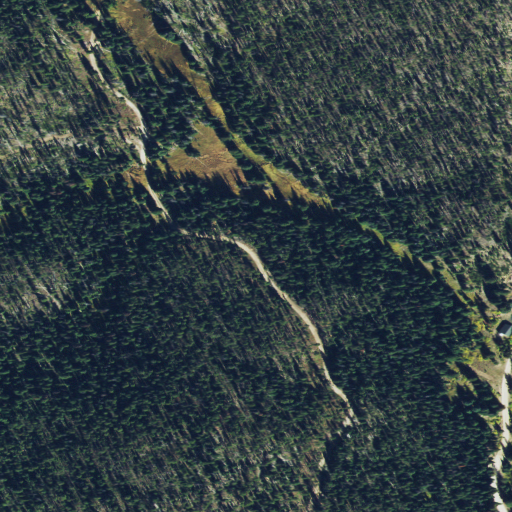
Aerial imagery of valley in Idaho named Dixie Gulch containing evergreen forest, woody wetlands, and shrub